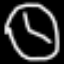
Label: clock